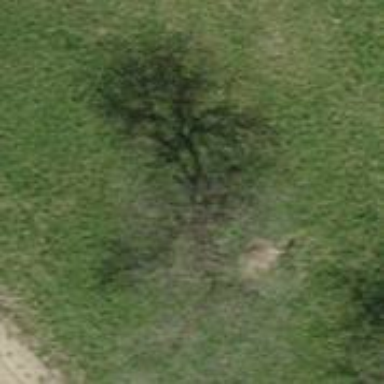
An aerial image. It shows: Deciduous broadleaved tree.